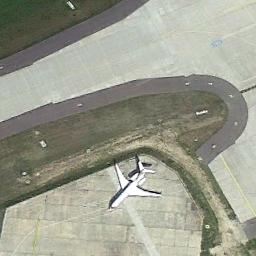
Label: airplane